Question: I am working on an event based project, where I will be storing my events with a start date or I can say event date with start and end time in my SQL SERVER through Entity Framework.
In the mean time I want to highlight the date of the event in my frontend. How do I do that? I do not want to do it with or or . I just want something which just highlights the dates of events, and if possible further to see the events in my deck.

I would like the calendar to look like this.
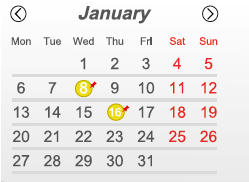
Answer: jQuery UI datepicker: <URL>
example: <URL>
I have used this control for date / schedule based stuff before. Really big fan of their functionality: <URL>
Also, DayPilot Lite is free too.